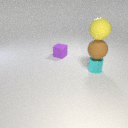
large brown rubber sphere below large yellow rubber sphere